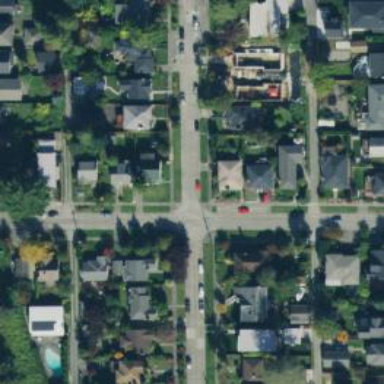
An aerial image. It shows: Residential road with separate sidewalk.